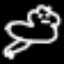
Label: frog